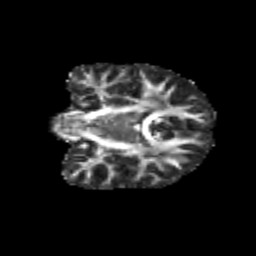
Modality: FA
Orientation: coronal
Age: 10
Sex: male
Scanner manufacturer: siemens
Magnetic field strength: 3 T
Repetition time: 3.8 s
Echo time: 0.07 s